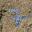
Label: 7